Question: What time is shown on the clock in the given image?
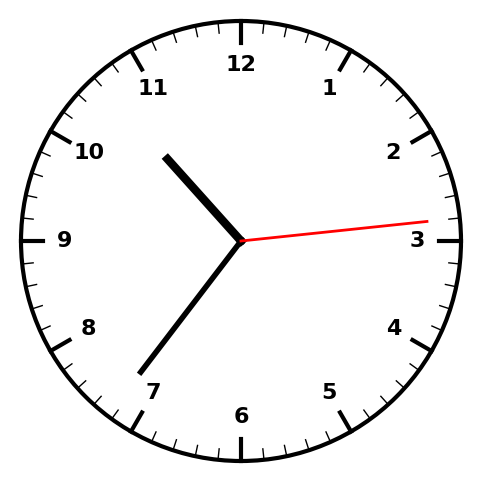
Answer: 10:36:14